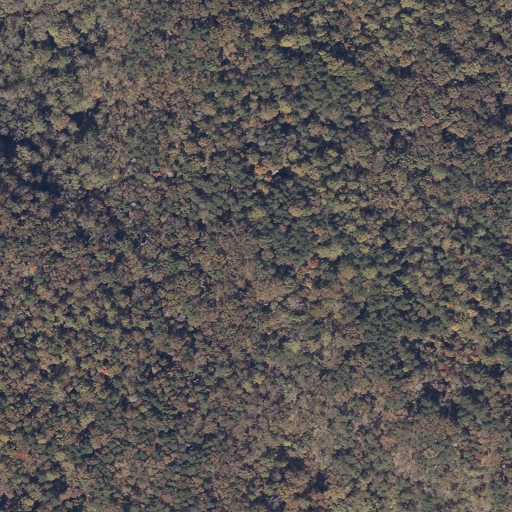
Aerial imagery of mountain in Alabama named High House Hill containing deciduous forest and mixed forest